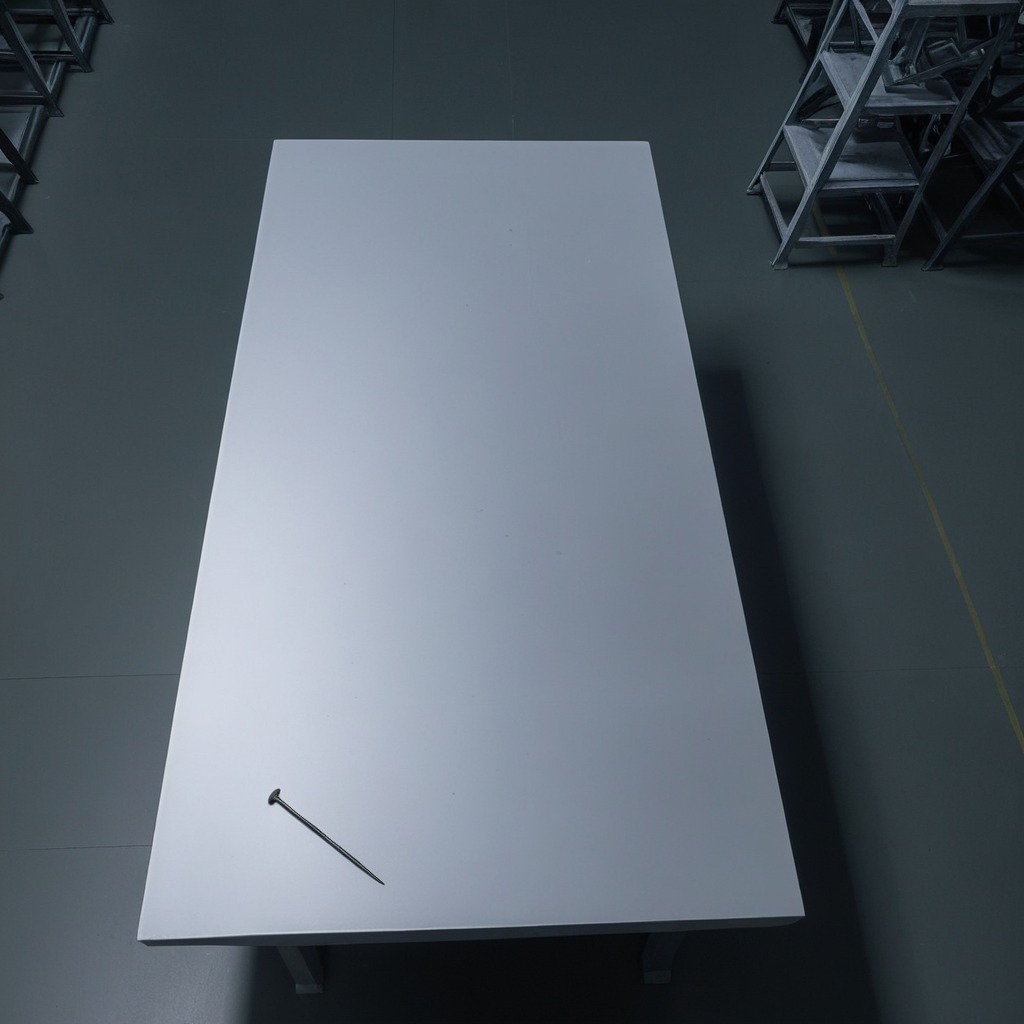
An iron nail is lying on the clean empty table in the basement in the evening.